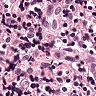
Metastatic tissue present: no